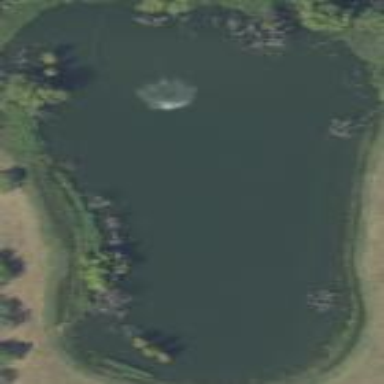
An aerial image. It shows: Serene pond surrounded by nature.